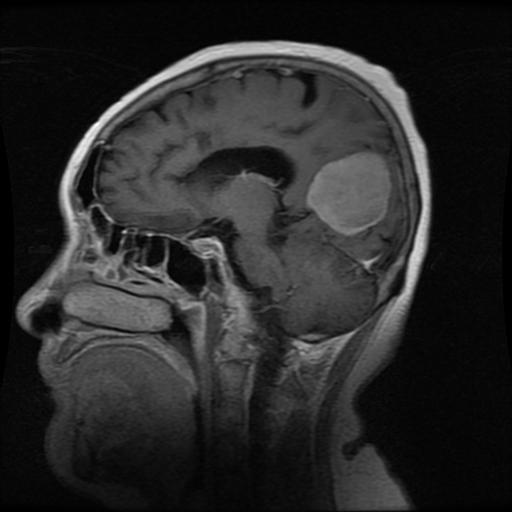
Label: meningioma